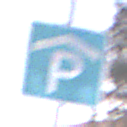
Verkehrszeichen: Parkhaus
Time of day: SunriseSunset
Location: Outdoor (Suburban)
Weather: PartlyCloudy
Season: NotSpecified
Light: Natural